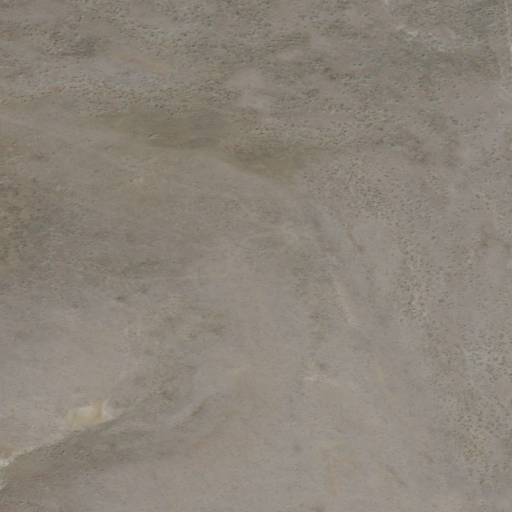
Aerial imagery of mountain in Oregon named Diamond Butte containing shrub and grassland